Question: I have this problem identifying the reason word get this annoying red background in my vim:

Do you happen to know why vim highlights random words throughout documents that I open and how I can turn this off?
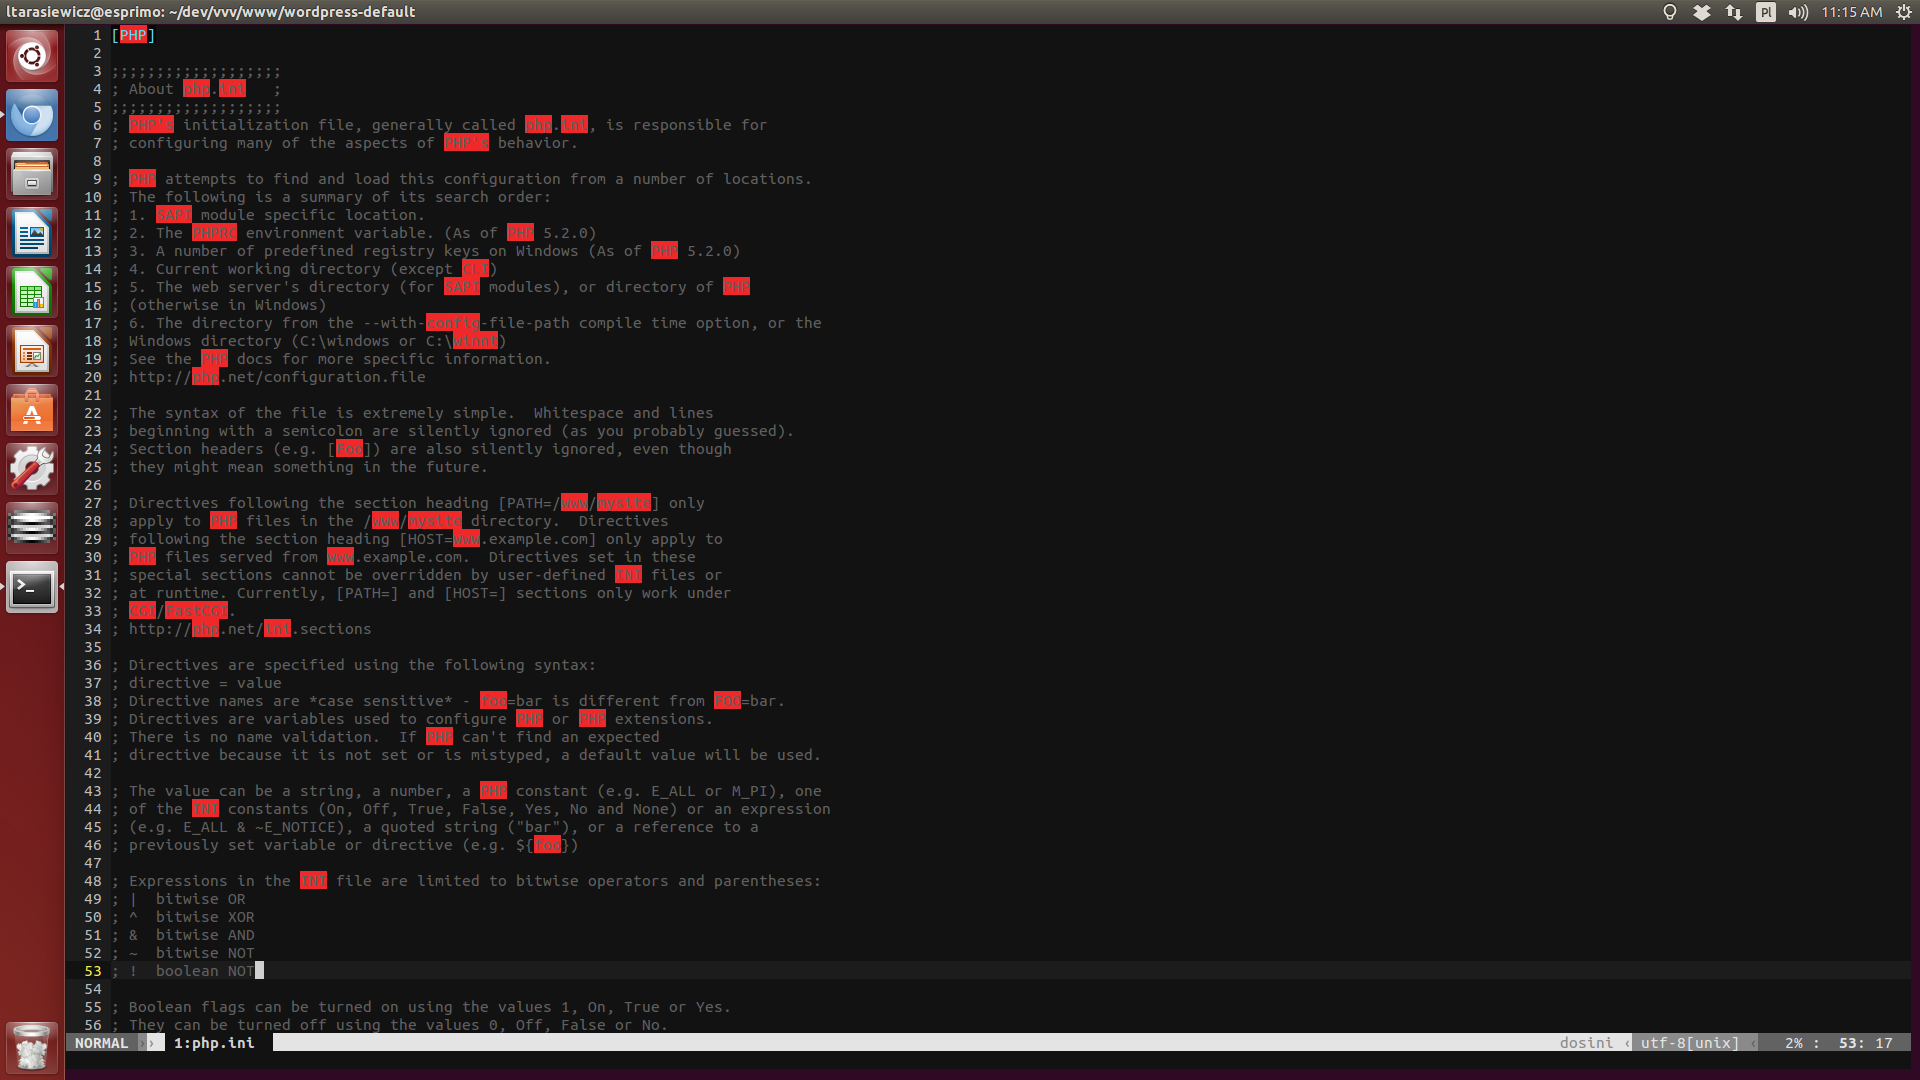
Answer: You have the spell check switched on. Switch it off using
'''
:set nospell
'''
(source: <URL>